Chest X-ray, PA view. Patient: 76 years old, sex M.
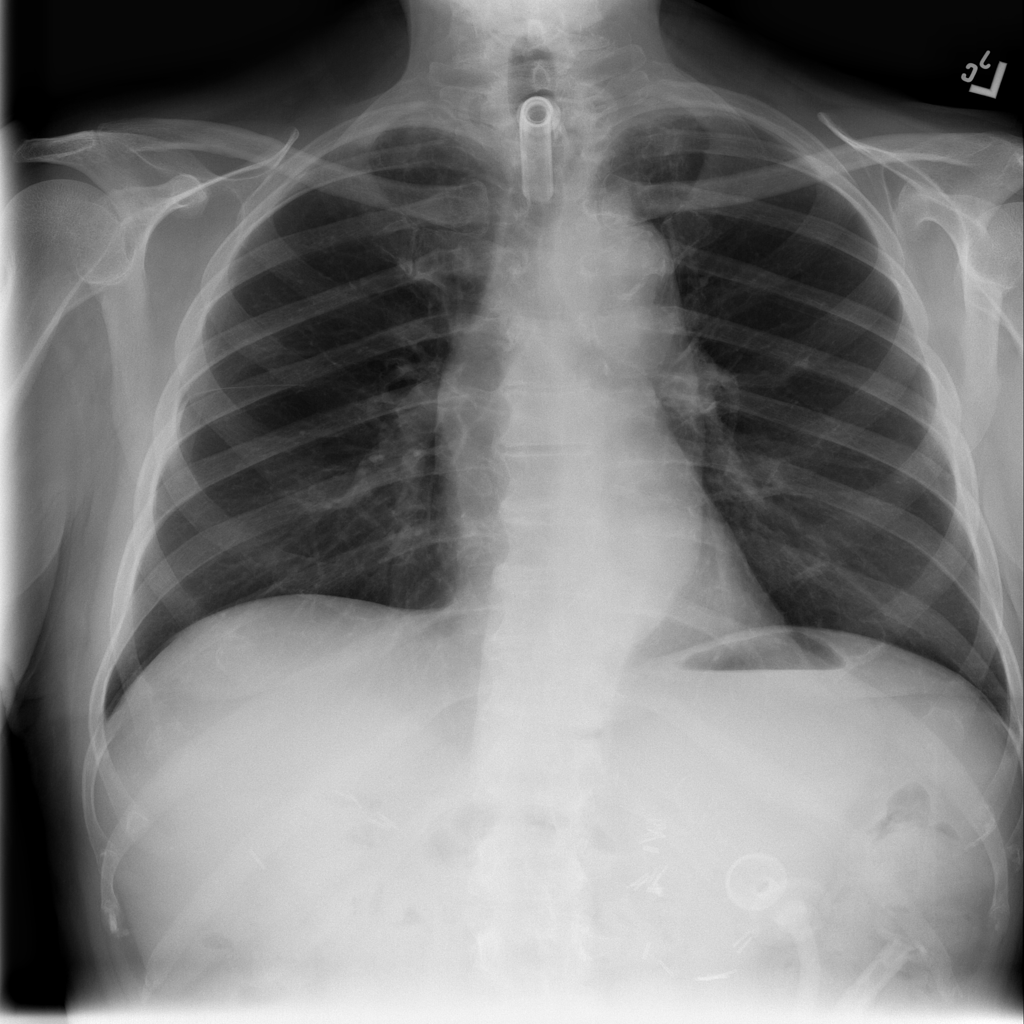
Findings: Fibrosis